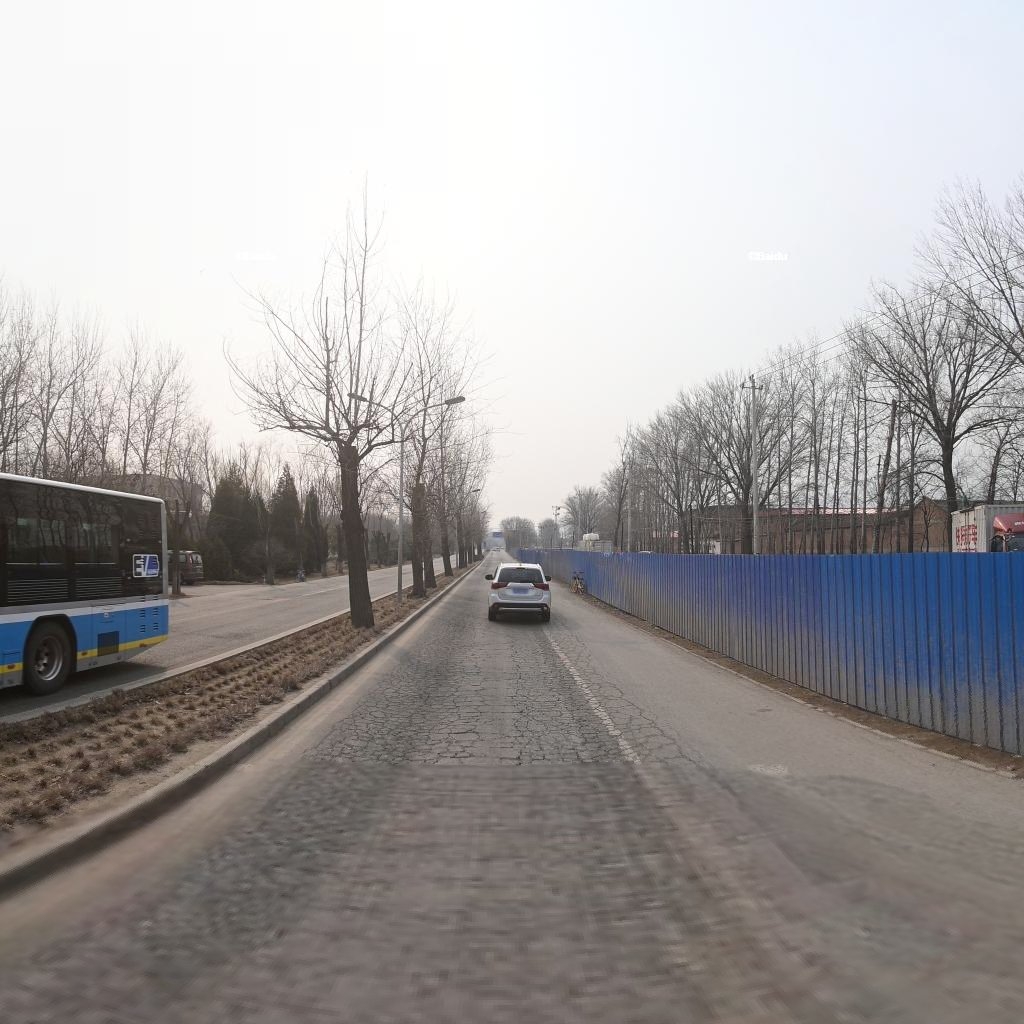
Region: Haidian
Road damage annotations: alligator crack